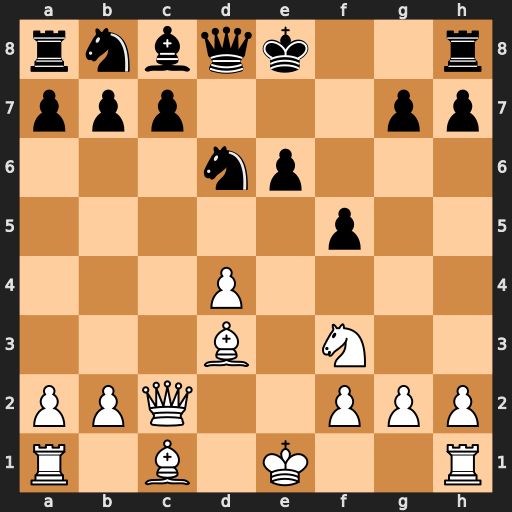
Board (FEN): rnbqk2r/ppp3pp/3np3/5p2/3P4/3B1N2/PPQ2PPP/R1B1K2R
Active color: w
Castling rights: KQkq
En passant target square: -
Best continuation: Bg5 Qd7 Ne5